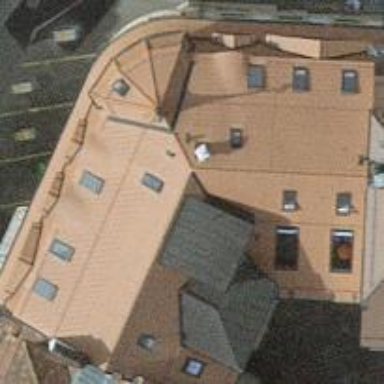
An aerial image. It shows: Building with gabled roof made of roof tiles.